The trace is the raw vibration amplitude of a rotating bearing as a function of time. Diagnose the bearing from this image, choosing from: normal, inner_race, outer_race, ball.
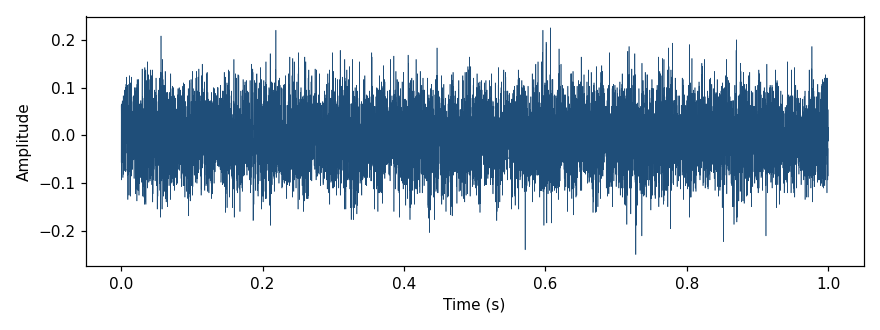
Answer: normal